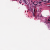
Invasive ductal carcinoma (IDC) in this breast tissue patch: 0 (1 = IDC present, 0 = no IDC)